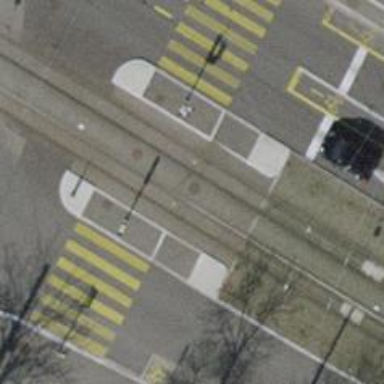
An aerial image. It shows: Railway crossing.